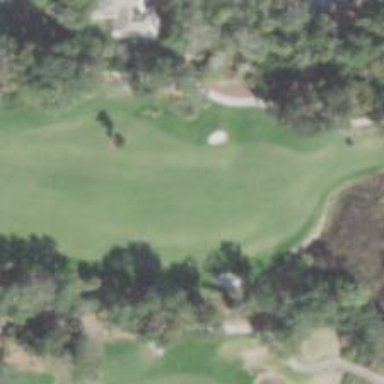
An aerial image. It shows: Golf hole.